Question: I am trying to plot a simple histogram using matplotlib. I have for example (I will in practice be using different distance functions)
'''
import matplotlib.pyplot as plt
import numpy as np
import itertools
def hamdist(str1, str2):
"""Count the # of differences between equal length strings str1 and str2"""
if (len(str1) != len(str2)):
print str1, str2, "Length mismatch bozo!!!!!!"
diffs = 0
for ch1, ch2 in itertools.izip(str1, str2):
if ch1 != ch2:
diffs += 1
return diffs
n = 10
bins=np.arange(0,n+2,1)
hamdists = []
for str1 in itertools.product('01', repeat = n):
for str2 in itertools.product('01', repeat = n):
hamdists.append(hamdist(str1, str2))
plt.hist(hamdists, bins=bins)
plt.show()
'''
I get a histogram that looks like this.

How do I do the following?
1. Change the x-axis so that the last bar counts the number for x = 10. If I simply change to bins=np.arange(0,11,1) this cuts off the value for x = 10.
2. Label every point in the x-axis
3. Move the x-axis labels to be under the middle of the bars and not at the start of them as they are now.
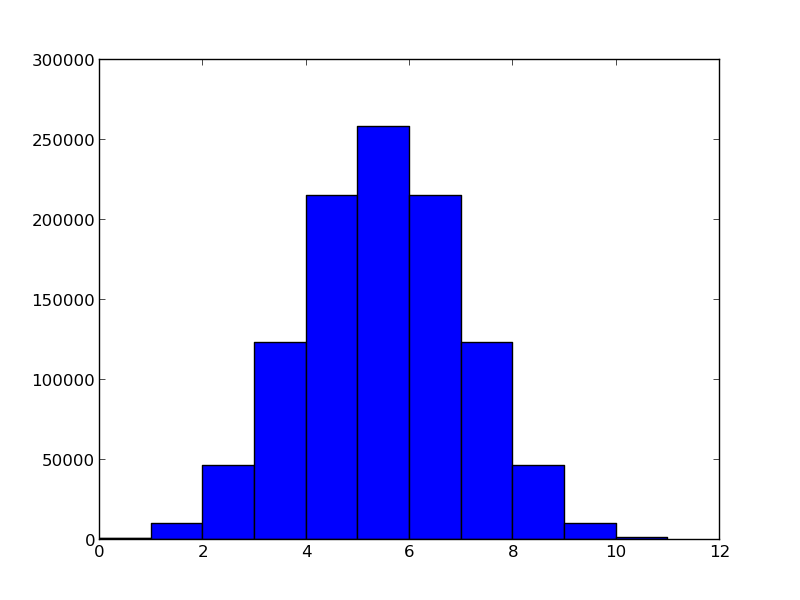
Answer: Your first and third points can be solved by setting the align keyword of the histogram function (which defaults to 'mid', the center of the bin). The second by manually setting the xticks.
See:
'''
fig, ax = plt.subplots(1,1)
ax.hist(hamdists, bins=bins, align='left')
ax.set_xticks(bins[:-1])
'''